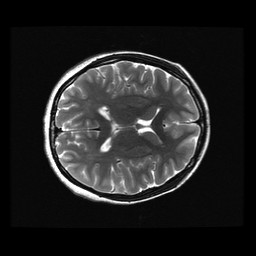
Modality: T2w
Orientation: axial
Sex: female
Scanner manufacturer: ge
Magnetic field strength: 3 T
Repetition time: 5 s
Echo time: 0.1017 s